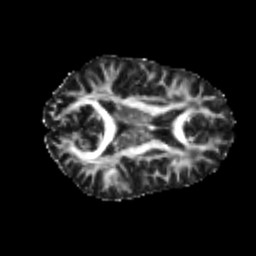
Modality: FA
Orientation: axial
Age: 25
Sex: male
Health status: healthy
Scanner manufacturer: philips
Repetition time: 7.386 s
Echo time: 0.08599 s